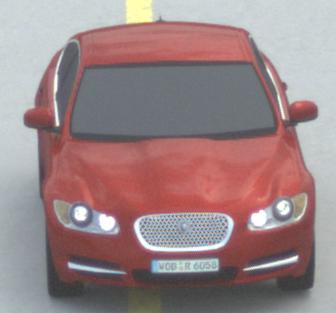
Make: Jaguar
Model: XF 3.0 V6
Detailed model: XF (X250) Limousine
Model produced from: 2010/02
Model produced until: 2010/10
Doors: 4
Color: red
Road condition: dry road
Daytime: midday
Contrast: low contrast